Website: walmart
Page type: address-validator
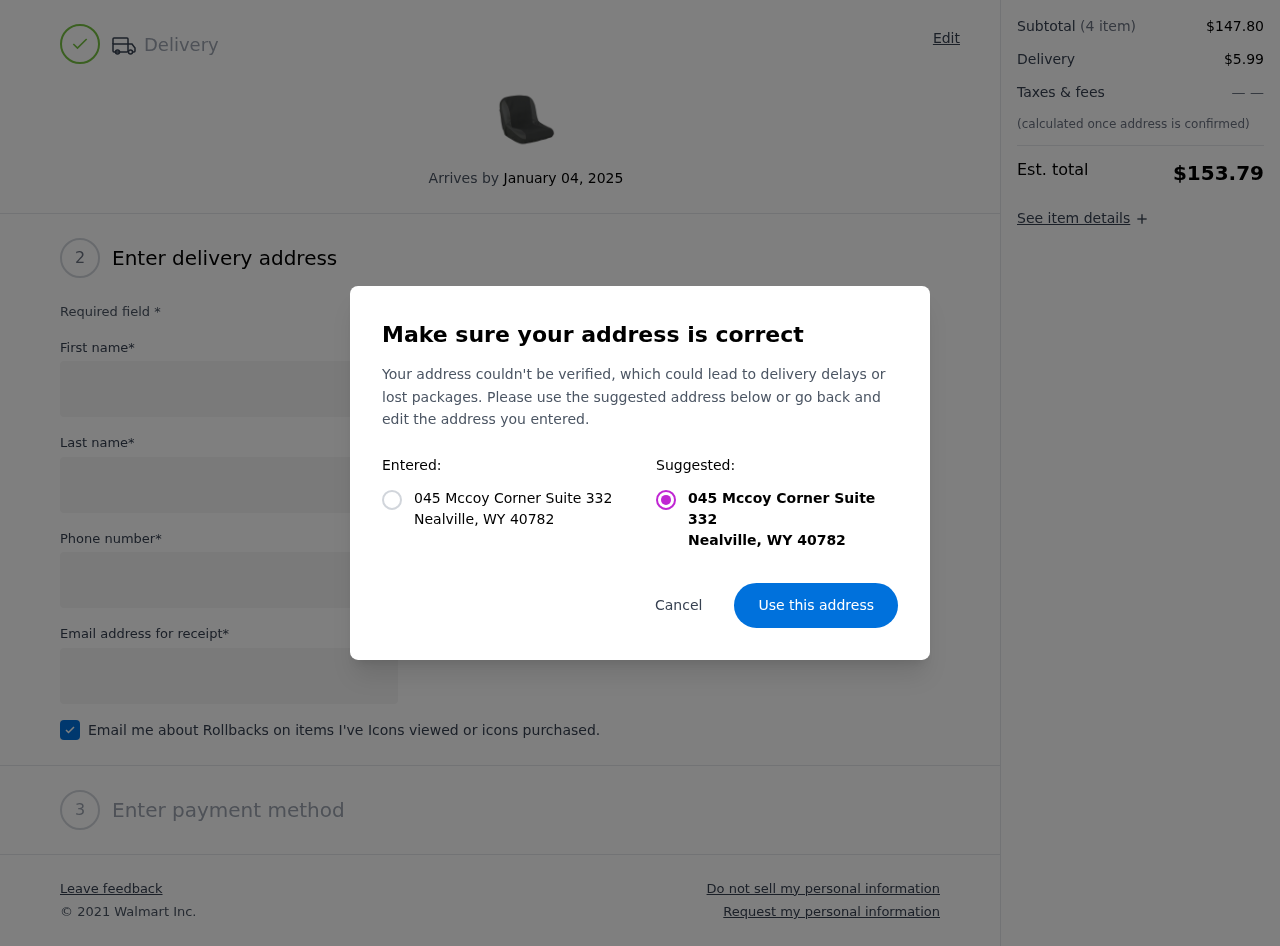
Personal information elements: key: PII_CITY
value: Nealville
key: PII_POSTCODE
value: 40782
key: PII_STATE_ABBR
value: WY
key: PII_STREET
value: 045 Mccoy Corner Suite 332
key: PII_FIRSTNAME
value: Taylor
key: PII_LASTNAME
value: Hinton
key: PII_PHONE
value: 6386023323
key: PII_EMAIL
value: thinton@hotmail.com
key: PII_POSTCODE_FULL
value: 40782
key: PII_POSTCODE_NUMERIC
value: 40782
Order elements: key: ORDER_DELIVERY_DATE
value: January 04, 2025
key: ORDER_SUBTOTAL
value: $147.80
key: ORDER_SHIPPING_COST
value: $5.99
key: ORDER_TOTAL
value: $153.79